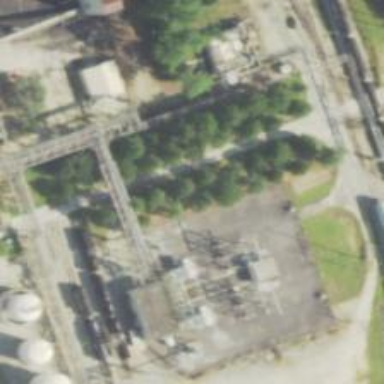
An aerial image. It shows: Industrial power substation surrounded by fence.